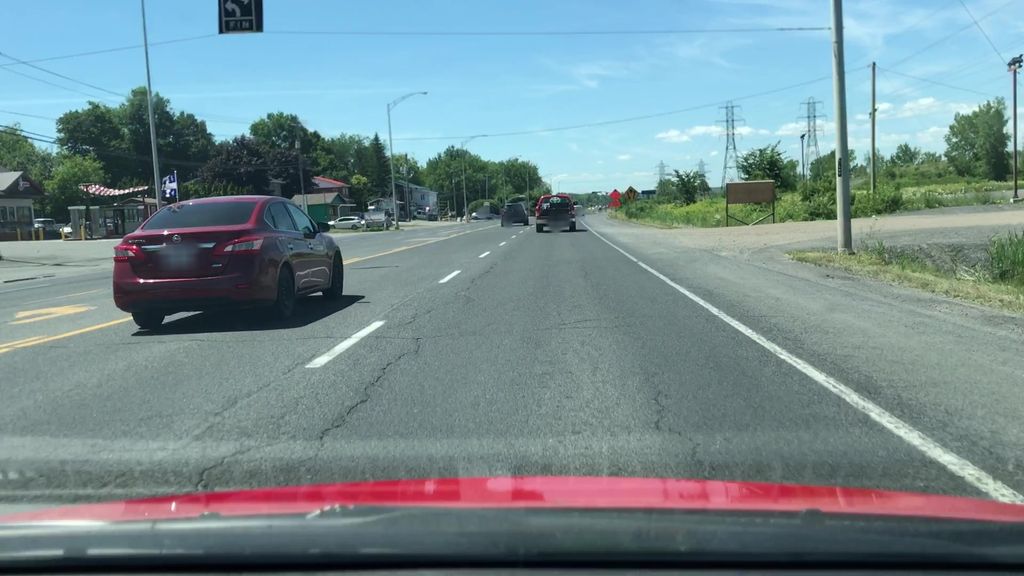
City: montreal